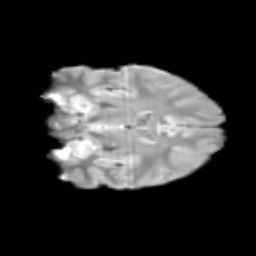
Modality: T2w
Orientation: coronal
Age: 12
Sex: female
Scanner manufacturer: siemens
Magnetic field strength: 3 T
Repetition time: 3.8 s
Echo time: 0.07 s